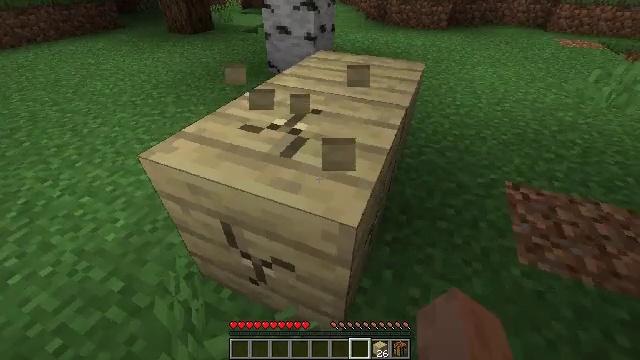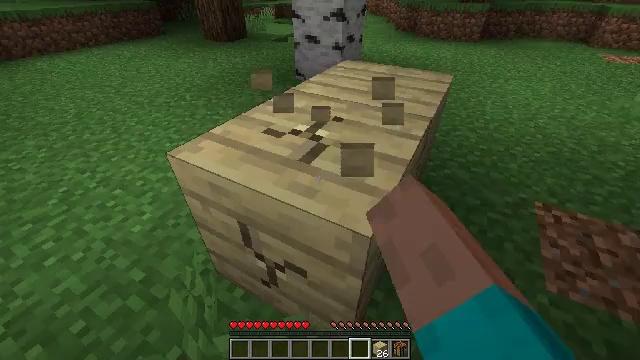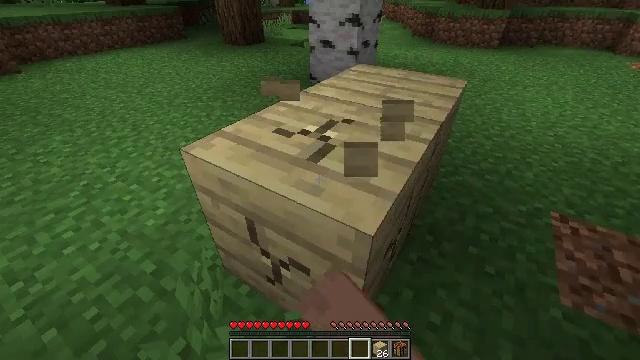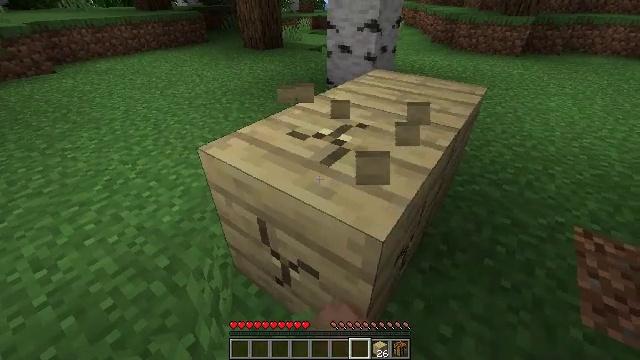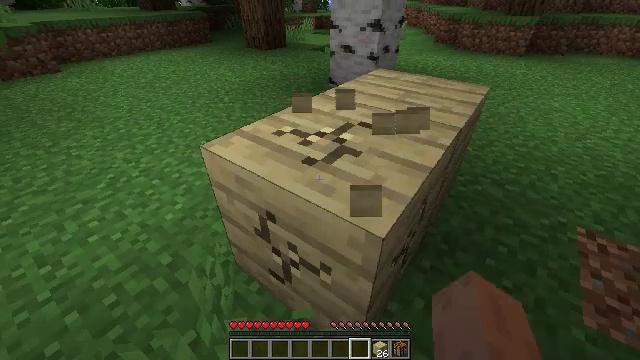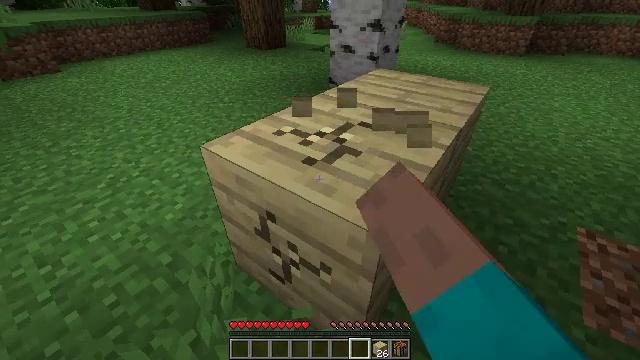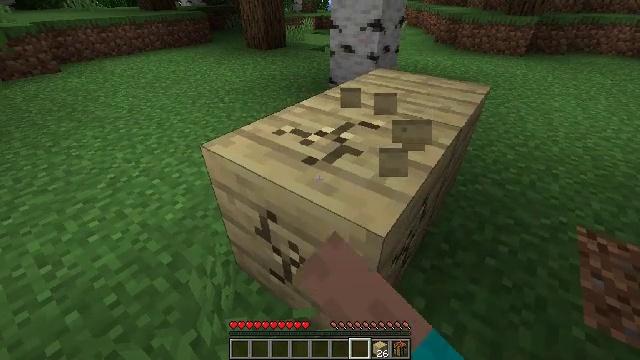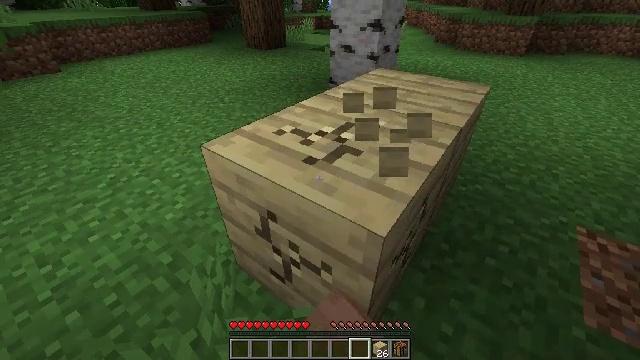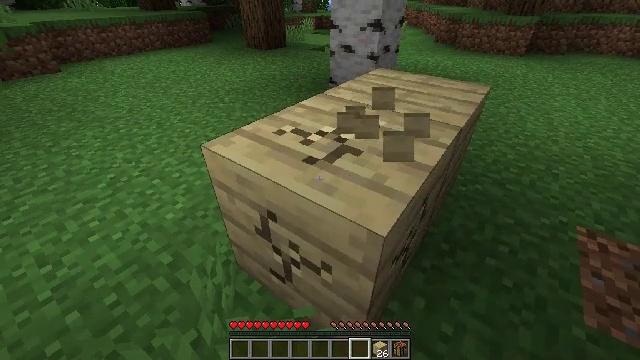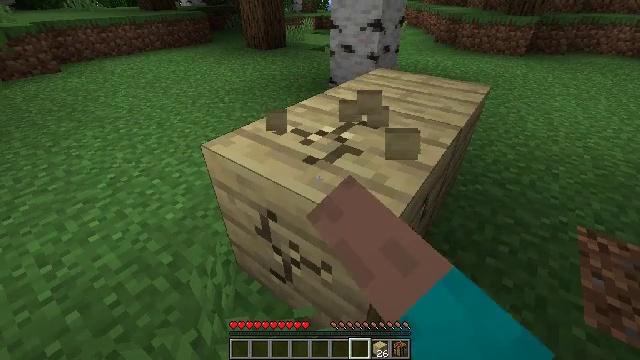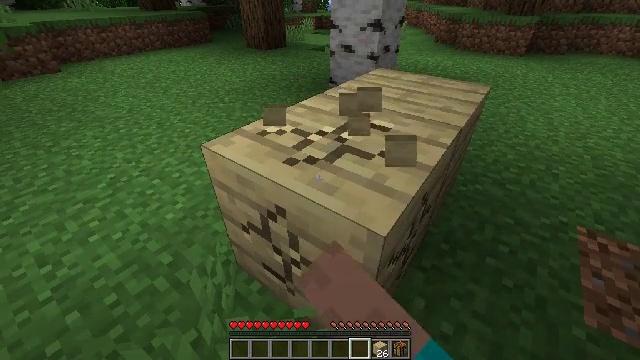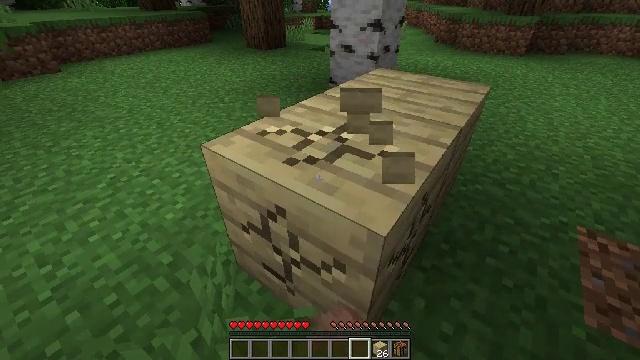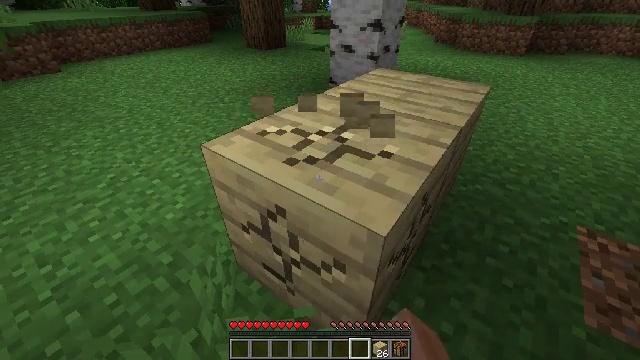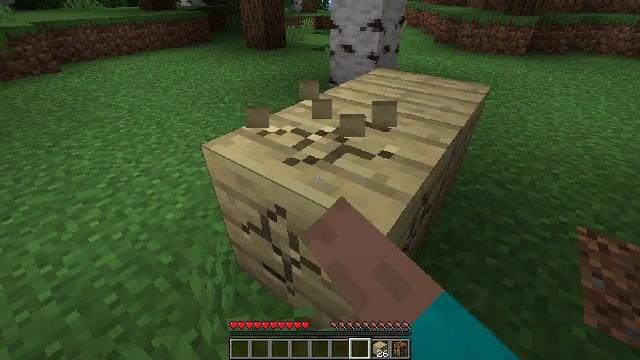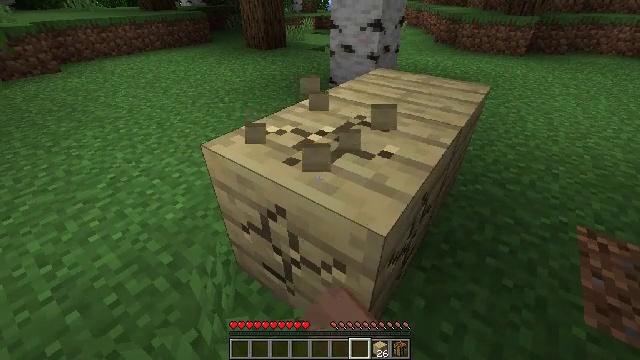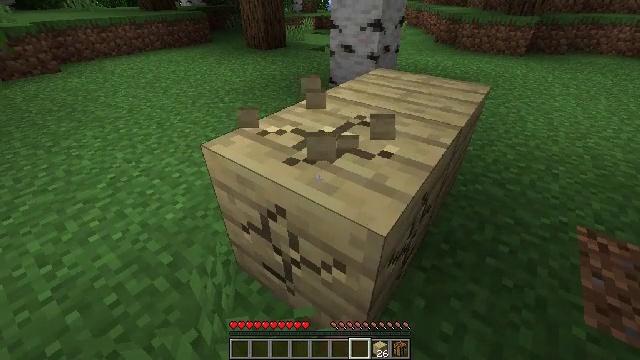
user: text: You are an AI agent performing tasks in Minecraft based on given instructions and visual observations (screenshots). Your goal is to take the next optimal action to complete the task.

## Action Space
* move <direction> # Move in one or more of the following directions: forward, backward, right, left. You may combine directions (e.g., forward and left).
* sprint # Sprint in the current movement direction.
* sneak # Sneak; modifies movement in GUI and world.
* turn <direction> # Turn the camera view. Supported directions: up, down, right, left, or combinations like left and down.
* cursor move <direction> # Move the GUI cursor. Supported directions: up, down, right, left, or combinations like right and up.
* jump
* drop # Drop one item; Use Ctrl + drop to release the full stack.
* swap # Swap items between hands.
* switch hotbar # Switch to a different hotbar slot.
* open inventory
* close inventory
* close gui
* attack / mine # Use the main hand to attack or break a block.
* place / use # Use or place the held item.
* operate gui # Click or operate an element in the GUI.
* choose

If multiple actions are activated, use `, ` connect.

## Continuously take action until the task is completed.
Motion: motion action
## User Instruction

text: Break the existing birch planks.
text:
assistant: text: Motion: turn left and up, attack / mine
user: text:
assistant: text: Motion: turn left, attack / mine
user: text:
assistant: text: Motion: turn left, attack / mine
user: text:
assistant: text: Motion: attack / mine
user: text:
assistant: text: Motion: attack / mine
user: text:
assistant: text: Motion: attack / mine
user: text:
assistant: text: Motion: attack / mine
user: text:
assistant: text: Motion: attack / mine
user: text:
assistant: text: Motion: attack / mine
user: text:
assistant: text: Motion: attack / mine
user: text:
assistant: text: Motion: attack / mine
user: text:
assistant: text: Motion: attack / mine
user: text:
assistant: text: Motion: attack / mine
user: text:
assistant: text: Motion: attack / mine
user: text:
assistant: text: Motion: attack / mine
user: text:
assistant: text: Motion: attack / mine
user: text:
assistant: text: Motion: attack / mine
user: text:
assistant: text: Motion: attack / mine
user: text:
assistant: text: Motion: attack / mine
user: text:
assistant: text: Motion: attack / mine
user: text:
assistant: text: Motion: attack / mine
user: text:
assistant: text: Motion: turn right and down, attack / mine
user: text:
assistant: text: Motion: turn right, attack / mine
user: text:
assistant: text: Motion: turn right, attack / mine
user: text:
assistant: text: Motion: turn right, attack / mine
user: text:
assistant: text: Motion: turn right, attack / mine
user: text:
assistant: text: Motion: attack / mine
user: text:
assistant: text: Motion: attack / mine
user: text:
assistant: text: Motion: attack / mine
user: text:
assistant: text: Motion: attack / mine